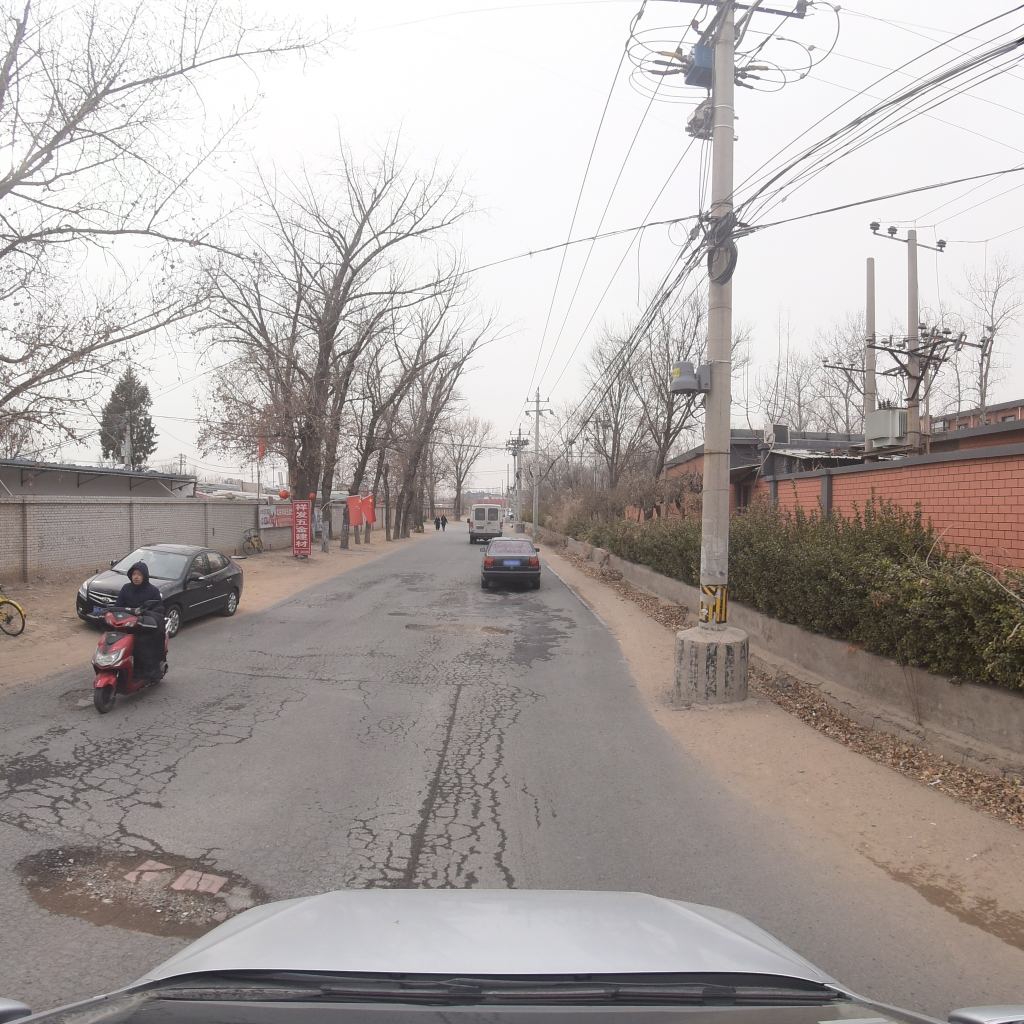
Region: Fengtai
Road damage annotations: alligator crack, pothole, pothole, pothole, pothole